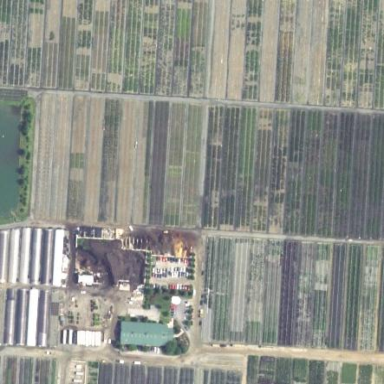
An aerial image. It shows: Area dedicated to greenhouse horticulture.